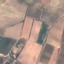
Land use / land cover: PermanentCrop